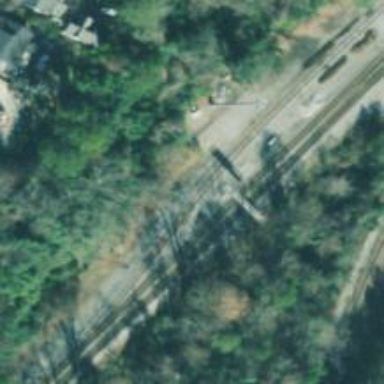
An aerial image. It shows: Railway signal.